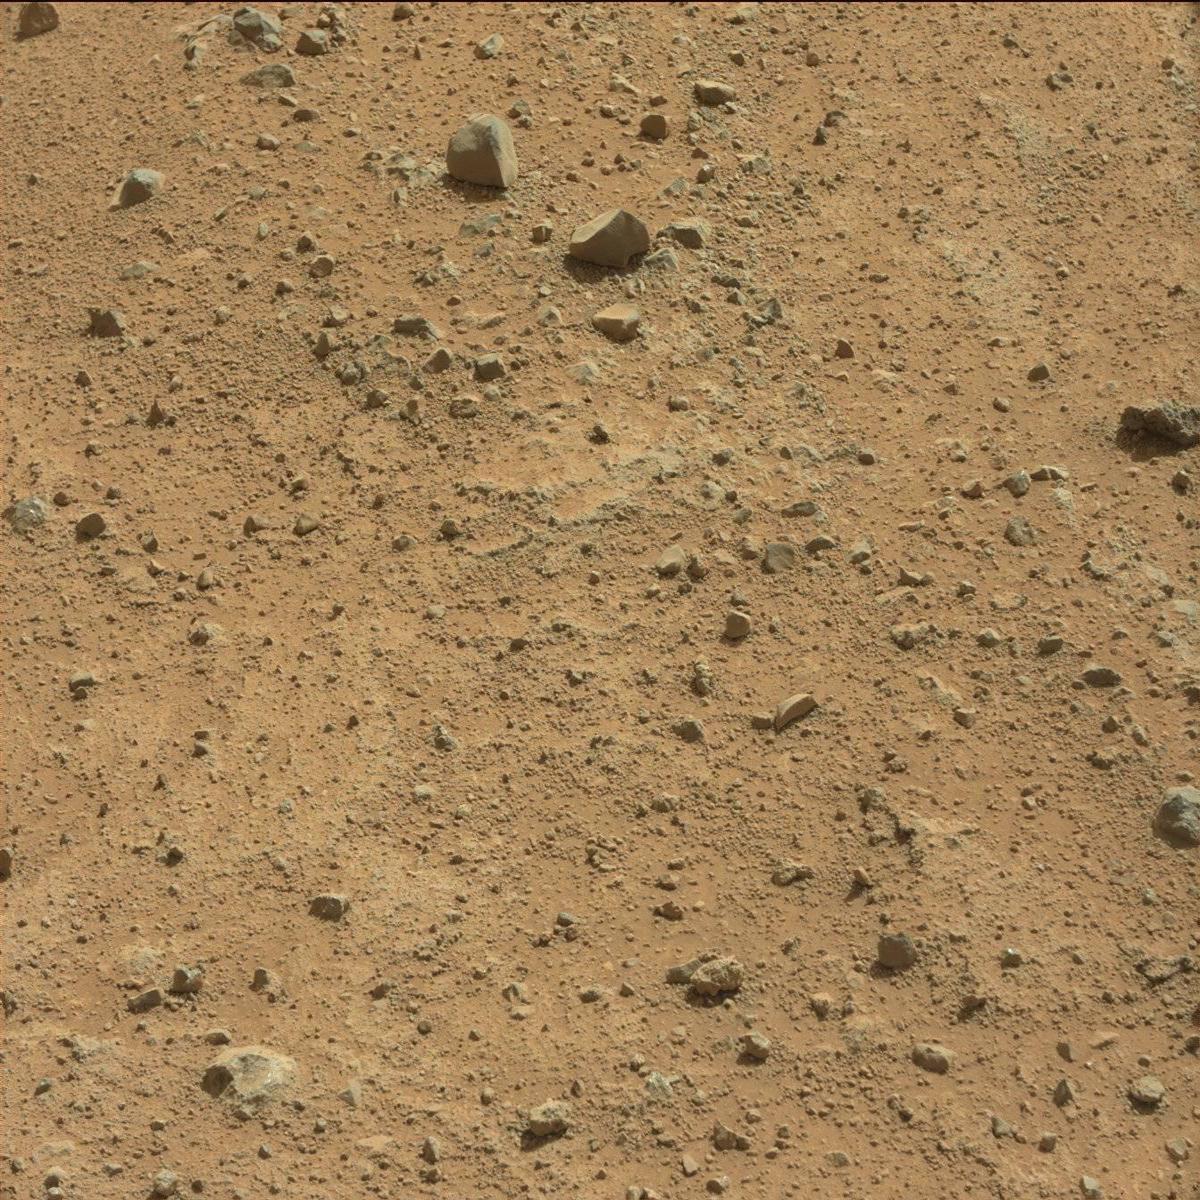
Terrain classes present: Bedrock, Rock, Sand / Soil